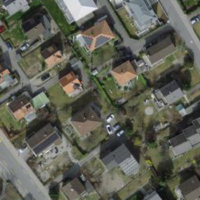
EUNIS habitat code: 54
Species observed at this site:
Fagopyrum esculentum